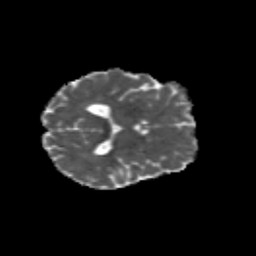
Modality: MD
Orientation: axial
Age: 55
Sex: male
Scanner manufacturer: siemens
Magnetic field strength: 3 T
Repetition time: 4.71 s
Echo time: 0.0906 s